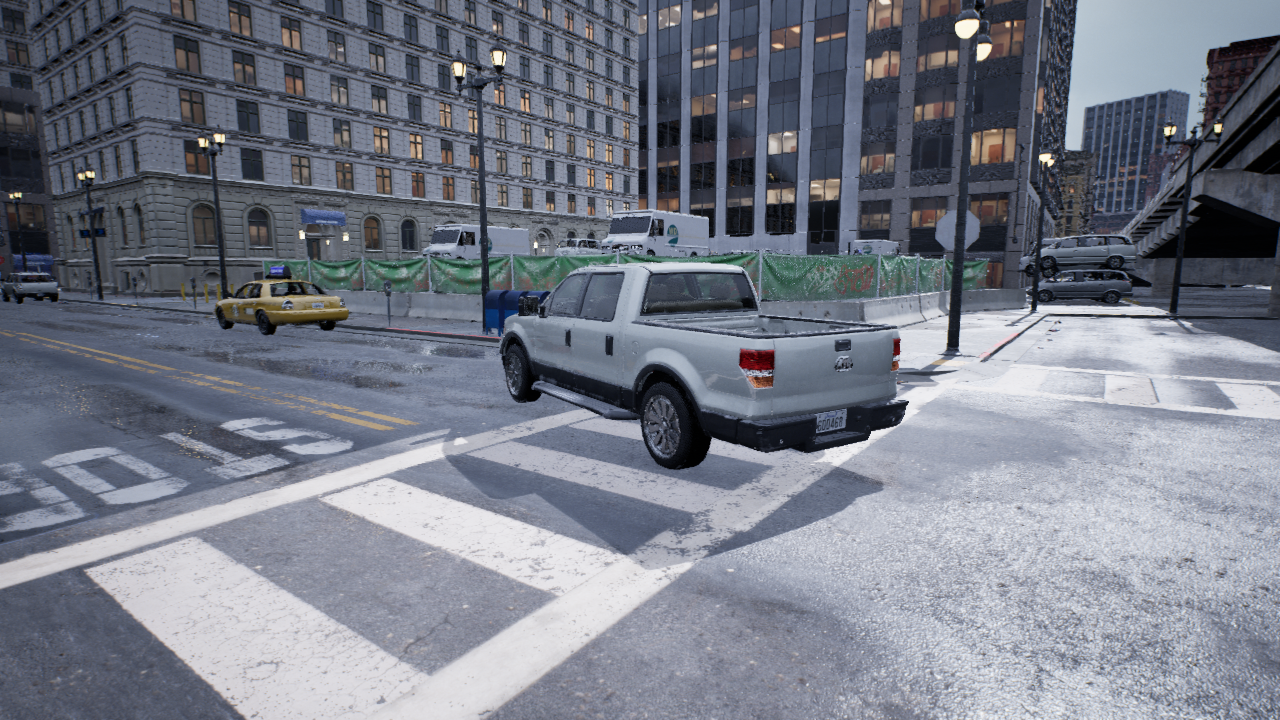
Venue: intersection
Lighting: overcast
Vehicle rig: pickup